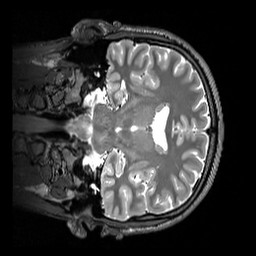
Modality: T2w
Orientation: coronal
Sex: male
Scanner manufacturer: siemens
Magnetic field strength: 3 T
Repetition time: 3.2 s
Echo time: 0.409 s